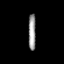
Tissue: prostate
Cell type: T cells
Senescence score: 0.3371
Nuclear area (px): 274
Mean DAPI intensity: 147.898